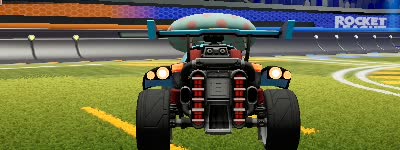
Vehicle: octane